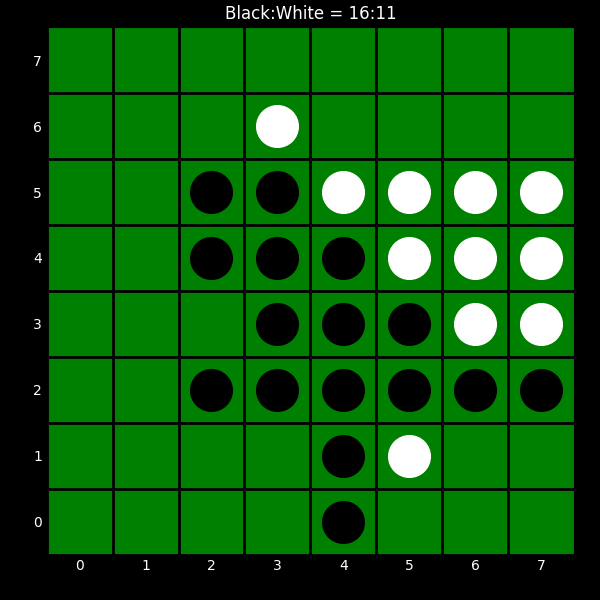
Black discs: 16
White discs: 11